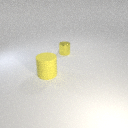
small yellow metal cylinder to the right of large yellow rubber cylinder